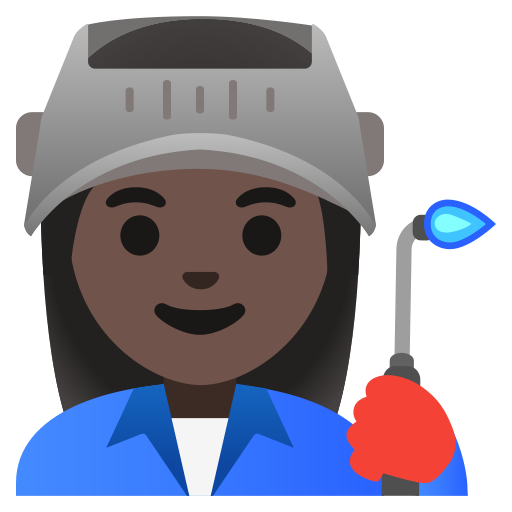
Emoji: 👩🏿‍🏭